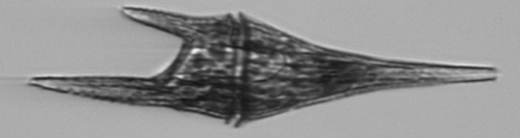
Label: Tripos_furca